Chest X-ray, PA view. Patient: 40 years old, sex M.
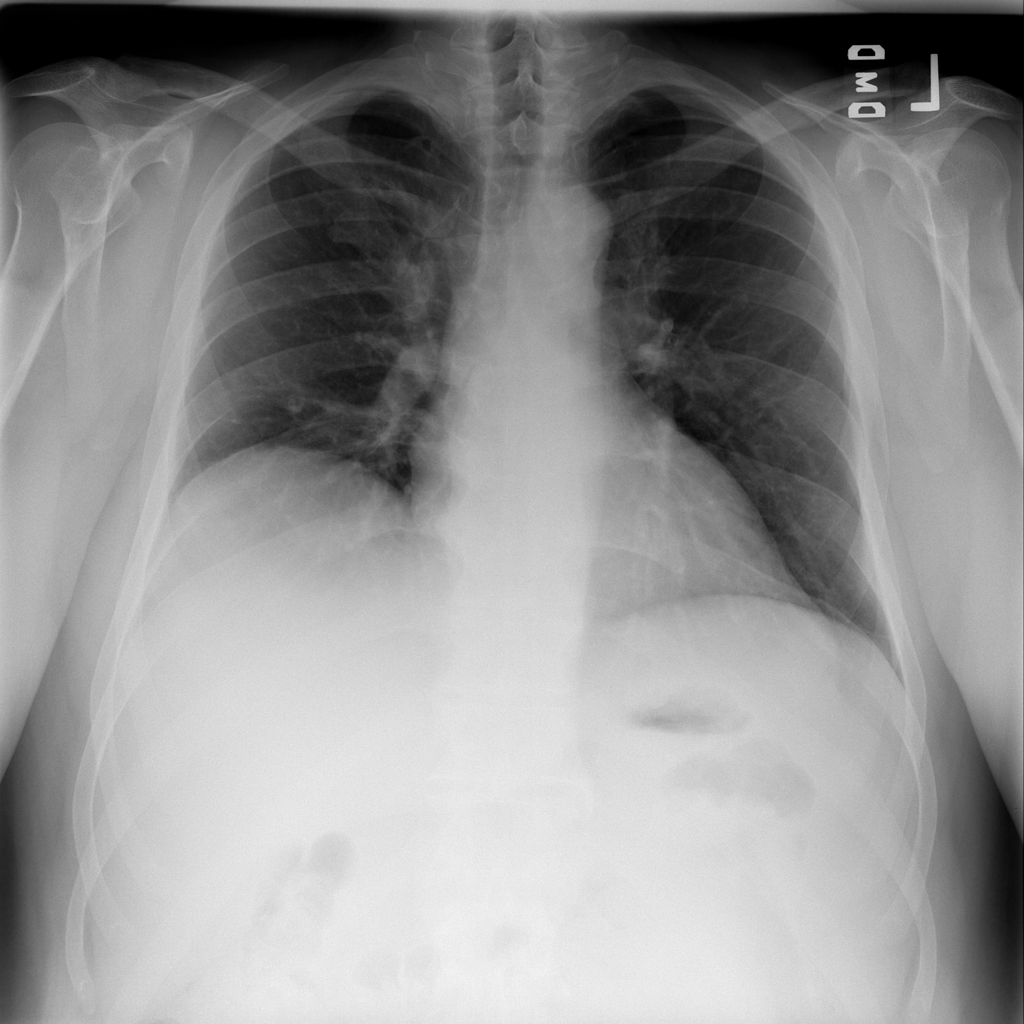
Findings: No Finding